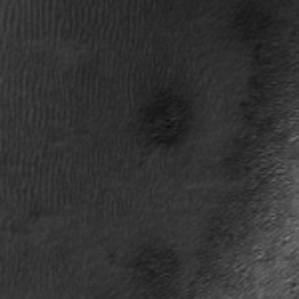
Label: frost